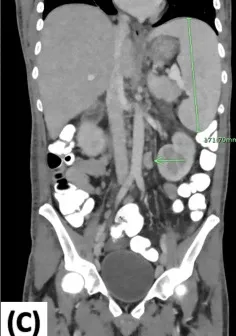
Coronal views of computed tomography (CT) of the chest, abdomen, and pelvis with contrast were completed during the first hospital encounter. (C) Para-aortic lymphadenopathy (indicated by the green arrow, measuring >2 cm).
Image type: radiology (ct)